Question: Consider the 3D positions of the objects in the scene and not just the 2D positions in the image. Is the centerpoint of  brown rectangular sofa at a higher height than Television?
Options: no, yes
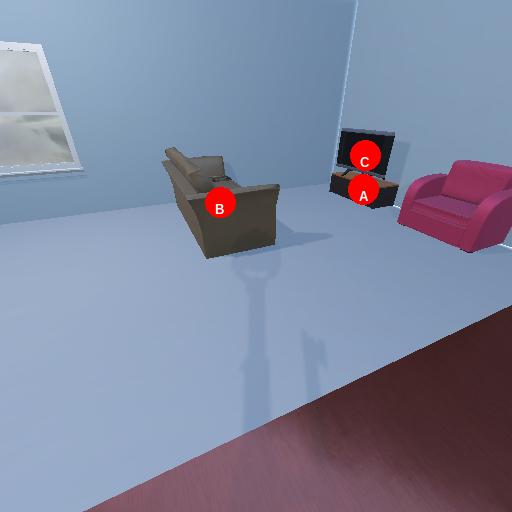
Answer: no